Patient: sex F, age 46
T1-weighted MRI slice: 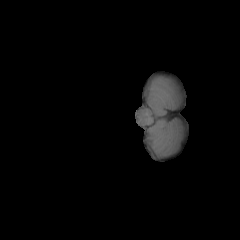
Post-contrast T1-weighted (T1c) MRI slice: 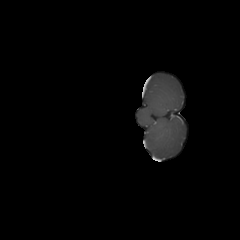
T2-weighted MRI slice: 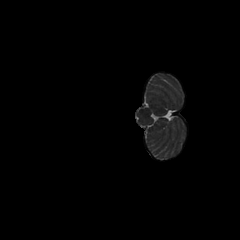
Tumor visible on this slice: no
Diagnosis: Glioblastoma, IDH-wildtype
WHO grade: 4